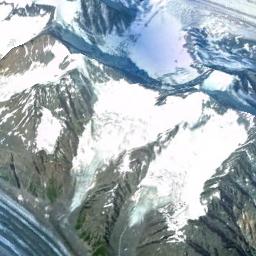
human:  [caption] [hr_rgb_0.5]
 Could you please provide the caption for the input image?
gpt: The snowberg is partly covered with glaciers and the color of the mountain is brown .

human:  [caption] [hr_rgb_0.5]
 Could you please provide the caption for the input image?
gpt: Only the peaks of the snow-capped mountains are covered with snow .

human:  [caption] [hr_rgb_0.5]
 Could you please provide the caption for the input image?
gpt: The snow berg is consist of bare land and white snow .

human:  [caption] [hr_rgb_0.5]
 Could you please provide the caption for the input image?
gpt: There is snow on the part of the snowberg .

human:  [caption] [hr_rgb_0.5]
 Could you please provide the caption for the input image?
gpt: There are much snow on the snowberg .